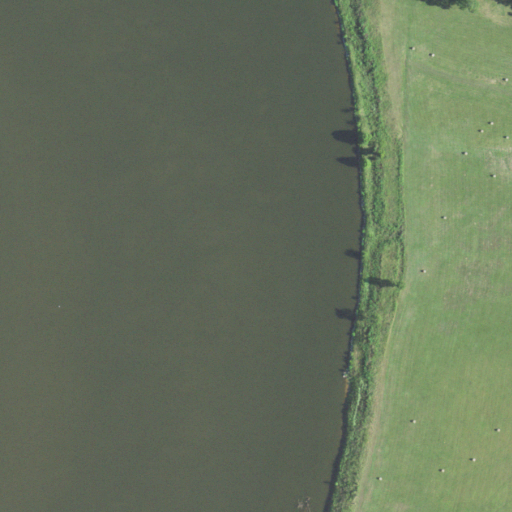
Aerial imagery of cliff(s) in Louisiana named Petite Ecore containing open water, pasture, low intensity development, woody wetlands, herbaceous wetlands, and shrub